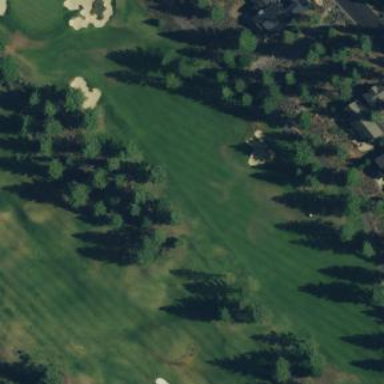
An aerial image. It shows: Scenic golf fairway.